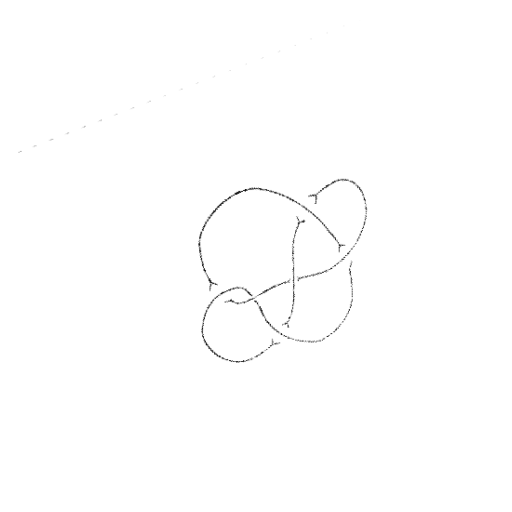
Crossing number: 6